Interaction volume radius: 10 \u00c5
Interaction volume height: 35 \u00c5
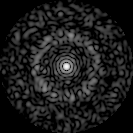
Disorder parameter: 0.8476